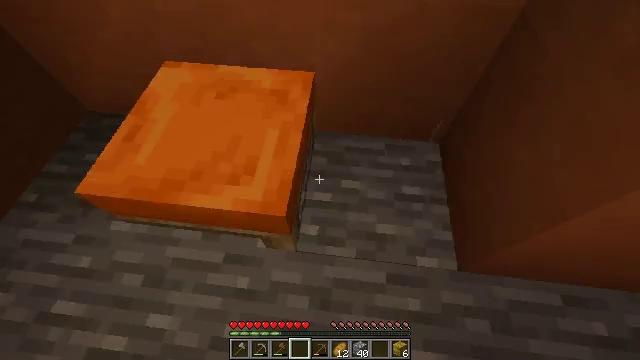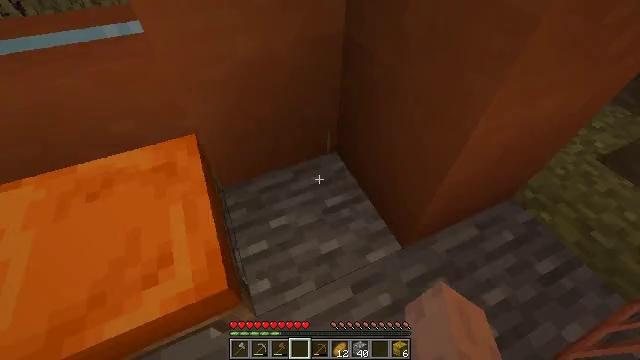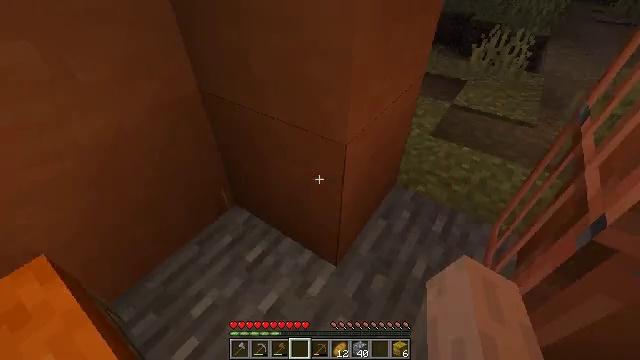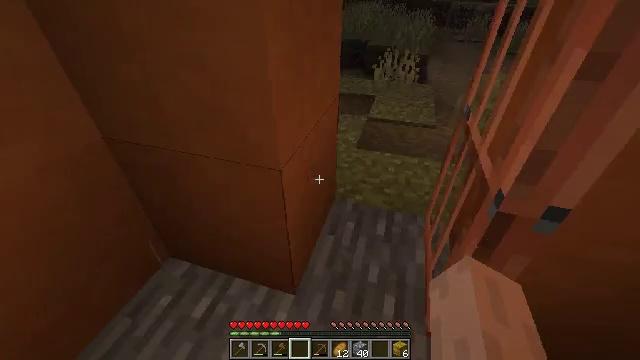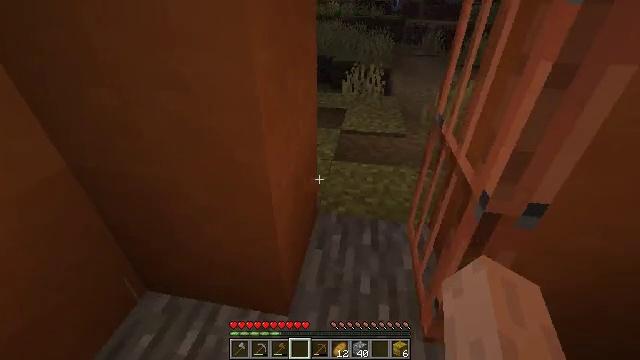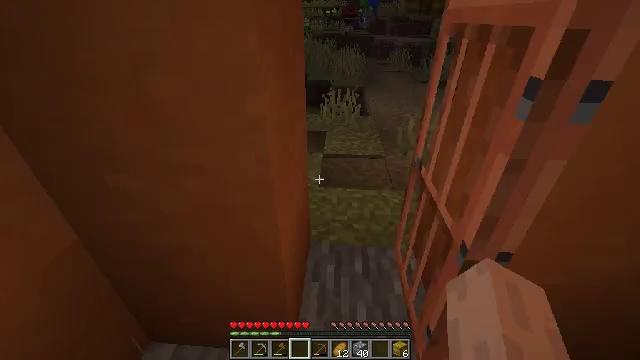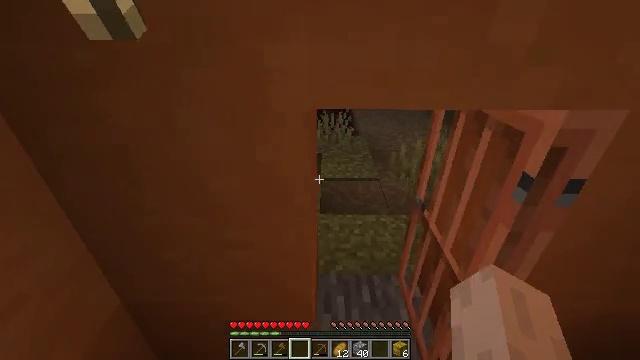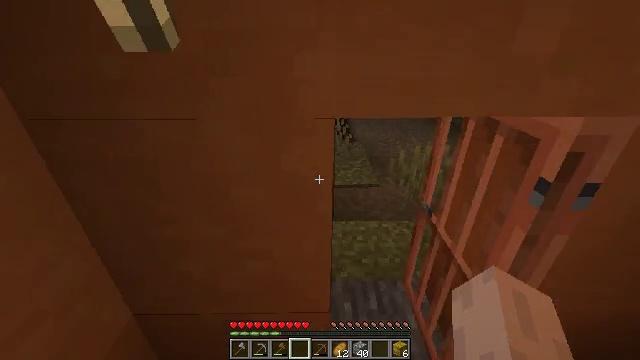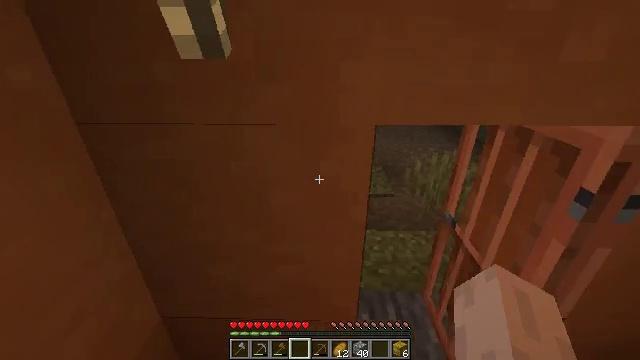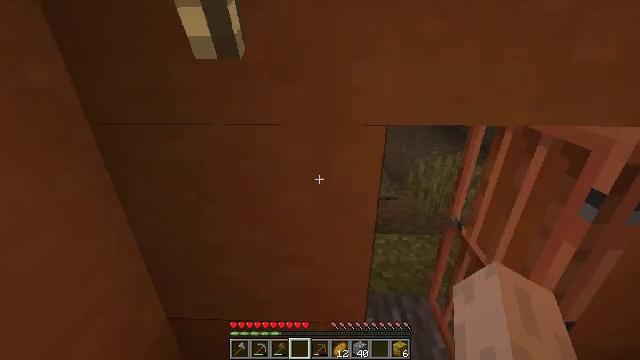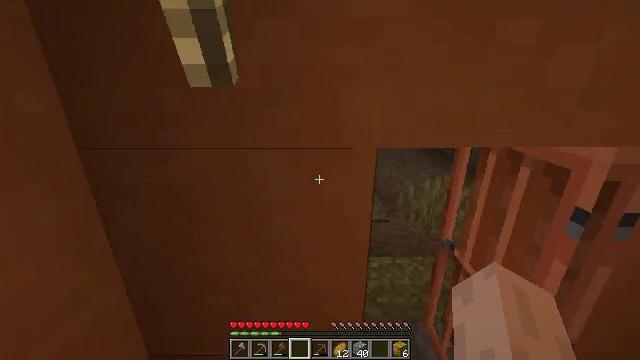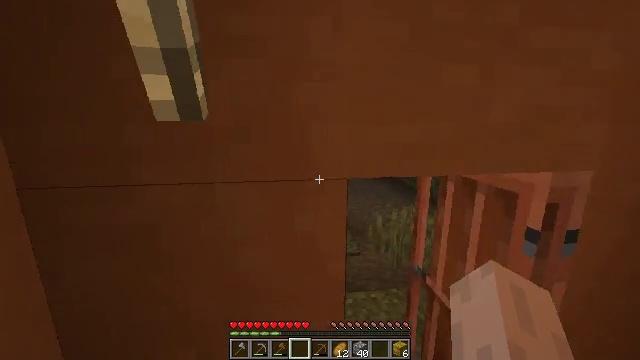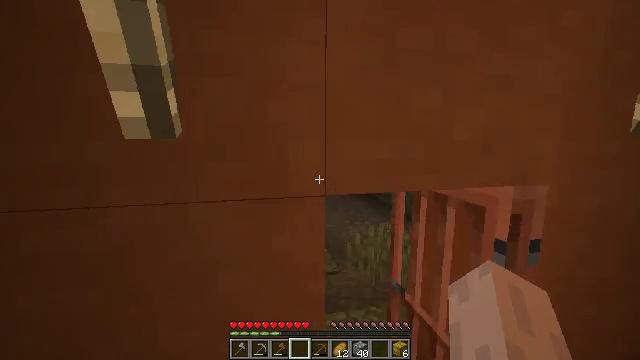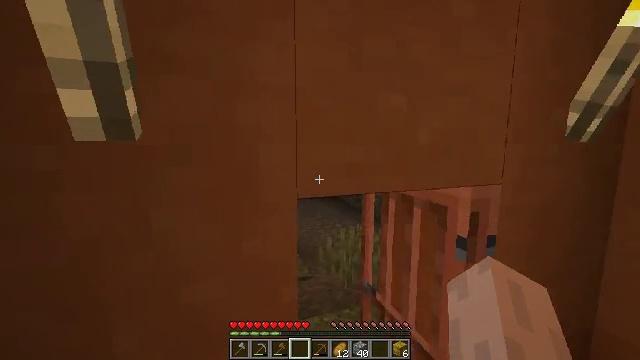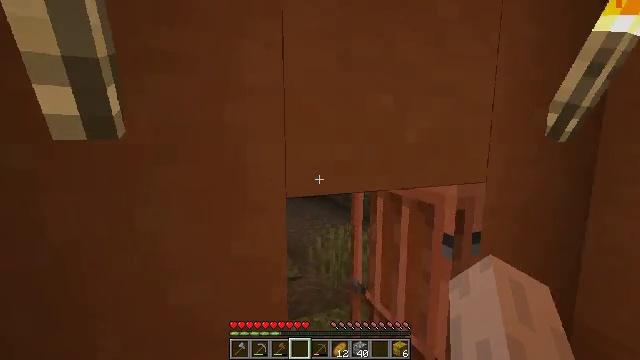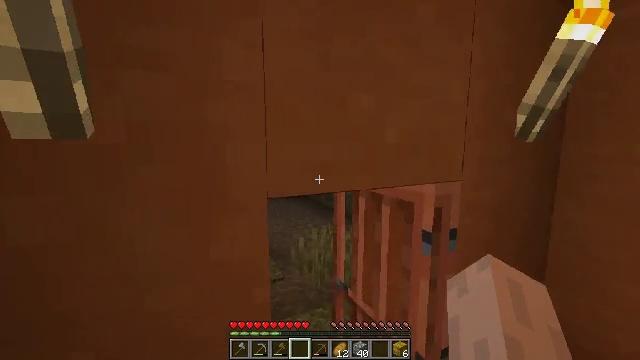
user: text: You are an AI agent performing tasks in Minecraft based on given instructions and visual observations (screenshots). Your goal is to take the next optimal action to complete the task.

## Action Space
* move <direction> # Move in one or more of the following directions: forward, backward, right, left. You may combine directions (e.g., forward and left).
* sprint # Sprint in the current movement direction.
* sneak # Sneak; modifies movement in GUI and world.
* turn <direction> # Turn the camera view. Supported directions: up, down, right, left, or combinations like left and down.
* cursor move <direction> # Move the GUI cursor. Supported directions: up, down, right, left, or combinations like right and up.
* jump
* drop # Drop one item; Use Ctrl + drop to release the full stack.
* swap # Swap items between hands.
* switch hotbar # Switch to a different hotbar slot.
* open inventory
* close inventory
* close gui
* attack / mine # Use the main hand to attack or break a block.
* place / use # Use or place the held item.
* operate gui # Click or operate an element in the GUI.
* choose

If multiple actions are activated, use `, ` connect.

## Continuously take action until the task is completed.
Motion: motion action
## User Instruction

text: Destroy the orange bed to move it.
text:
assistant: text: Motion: turn right and up
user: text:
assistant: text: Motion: turn right and up
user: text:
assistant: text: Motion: turn right and up
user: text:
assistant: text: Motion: move left, turn right and up
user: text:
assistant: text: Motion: move left, turn right and up
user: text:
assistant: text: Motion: move left, turn right and up
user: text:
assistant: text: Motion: turn right and up
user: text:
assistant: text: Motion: turn left and up
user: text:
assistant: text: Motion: no_op
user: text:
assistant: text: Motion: turn right and up
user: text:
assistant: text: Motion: turn right and up
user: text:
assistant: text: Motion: turn right and up
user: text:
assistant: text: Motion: turn right and up
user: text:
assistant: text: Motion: turn right
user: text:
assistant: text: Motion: turn right
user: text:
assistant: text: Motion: turn right and down
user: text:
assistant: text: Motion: move right
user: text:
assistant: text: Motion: move right, turn left and down
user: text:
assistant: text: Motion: move right, turn left and down
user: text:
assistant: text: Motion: move right, turn left
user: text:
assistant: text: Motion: turn left and up
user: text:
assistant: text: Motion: no_op
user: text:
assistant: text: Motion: no_op
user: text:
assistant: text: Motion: turn down
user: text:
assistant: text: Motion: turn down
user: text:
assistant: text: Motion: turn left and down
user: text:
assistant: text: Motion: turn down
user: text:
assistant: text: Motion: no_op
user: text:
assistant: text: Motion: turn right
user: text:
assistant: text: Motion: no_op